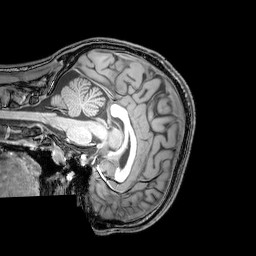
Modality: T1w
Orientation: sagittal
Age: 20
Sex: male
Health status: healthy
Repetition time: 0.081 s
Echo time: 0.037 s